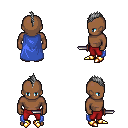
a pixel art fantasy rpg character, male body template, human, dark skin, blue cape, red pants, gray mohawk hairstyle, gold boots, dagger, four views (front, back, left, right), 2x2 character sprite sheet, small pixel art, hard edges, no anti-aliasing